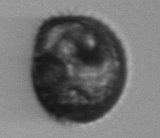
Label: Margalefidinium